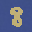
Label: 8